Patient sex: M
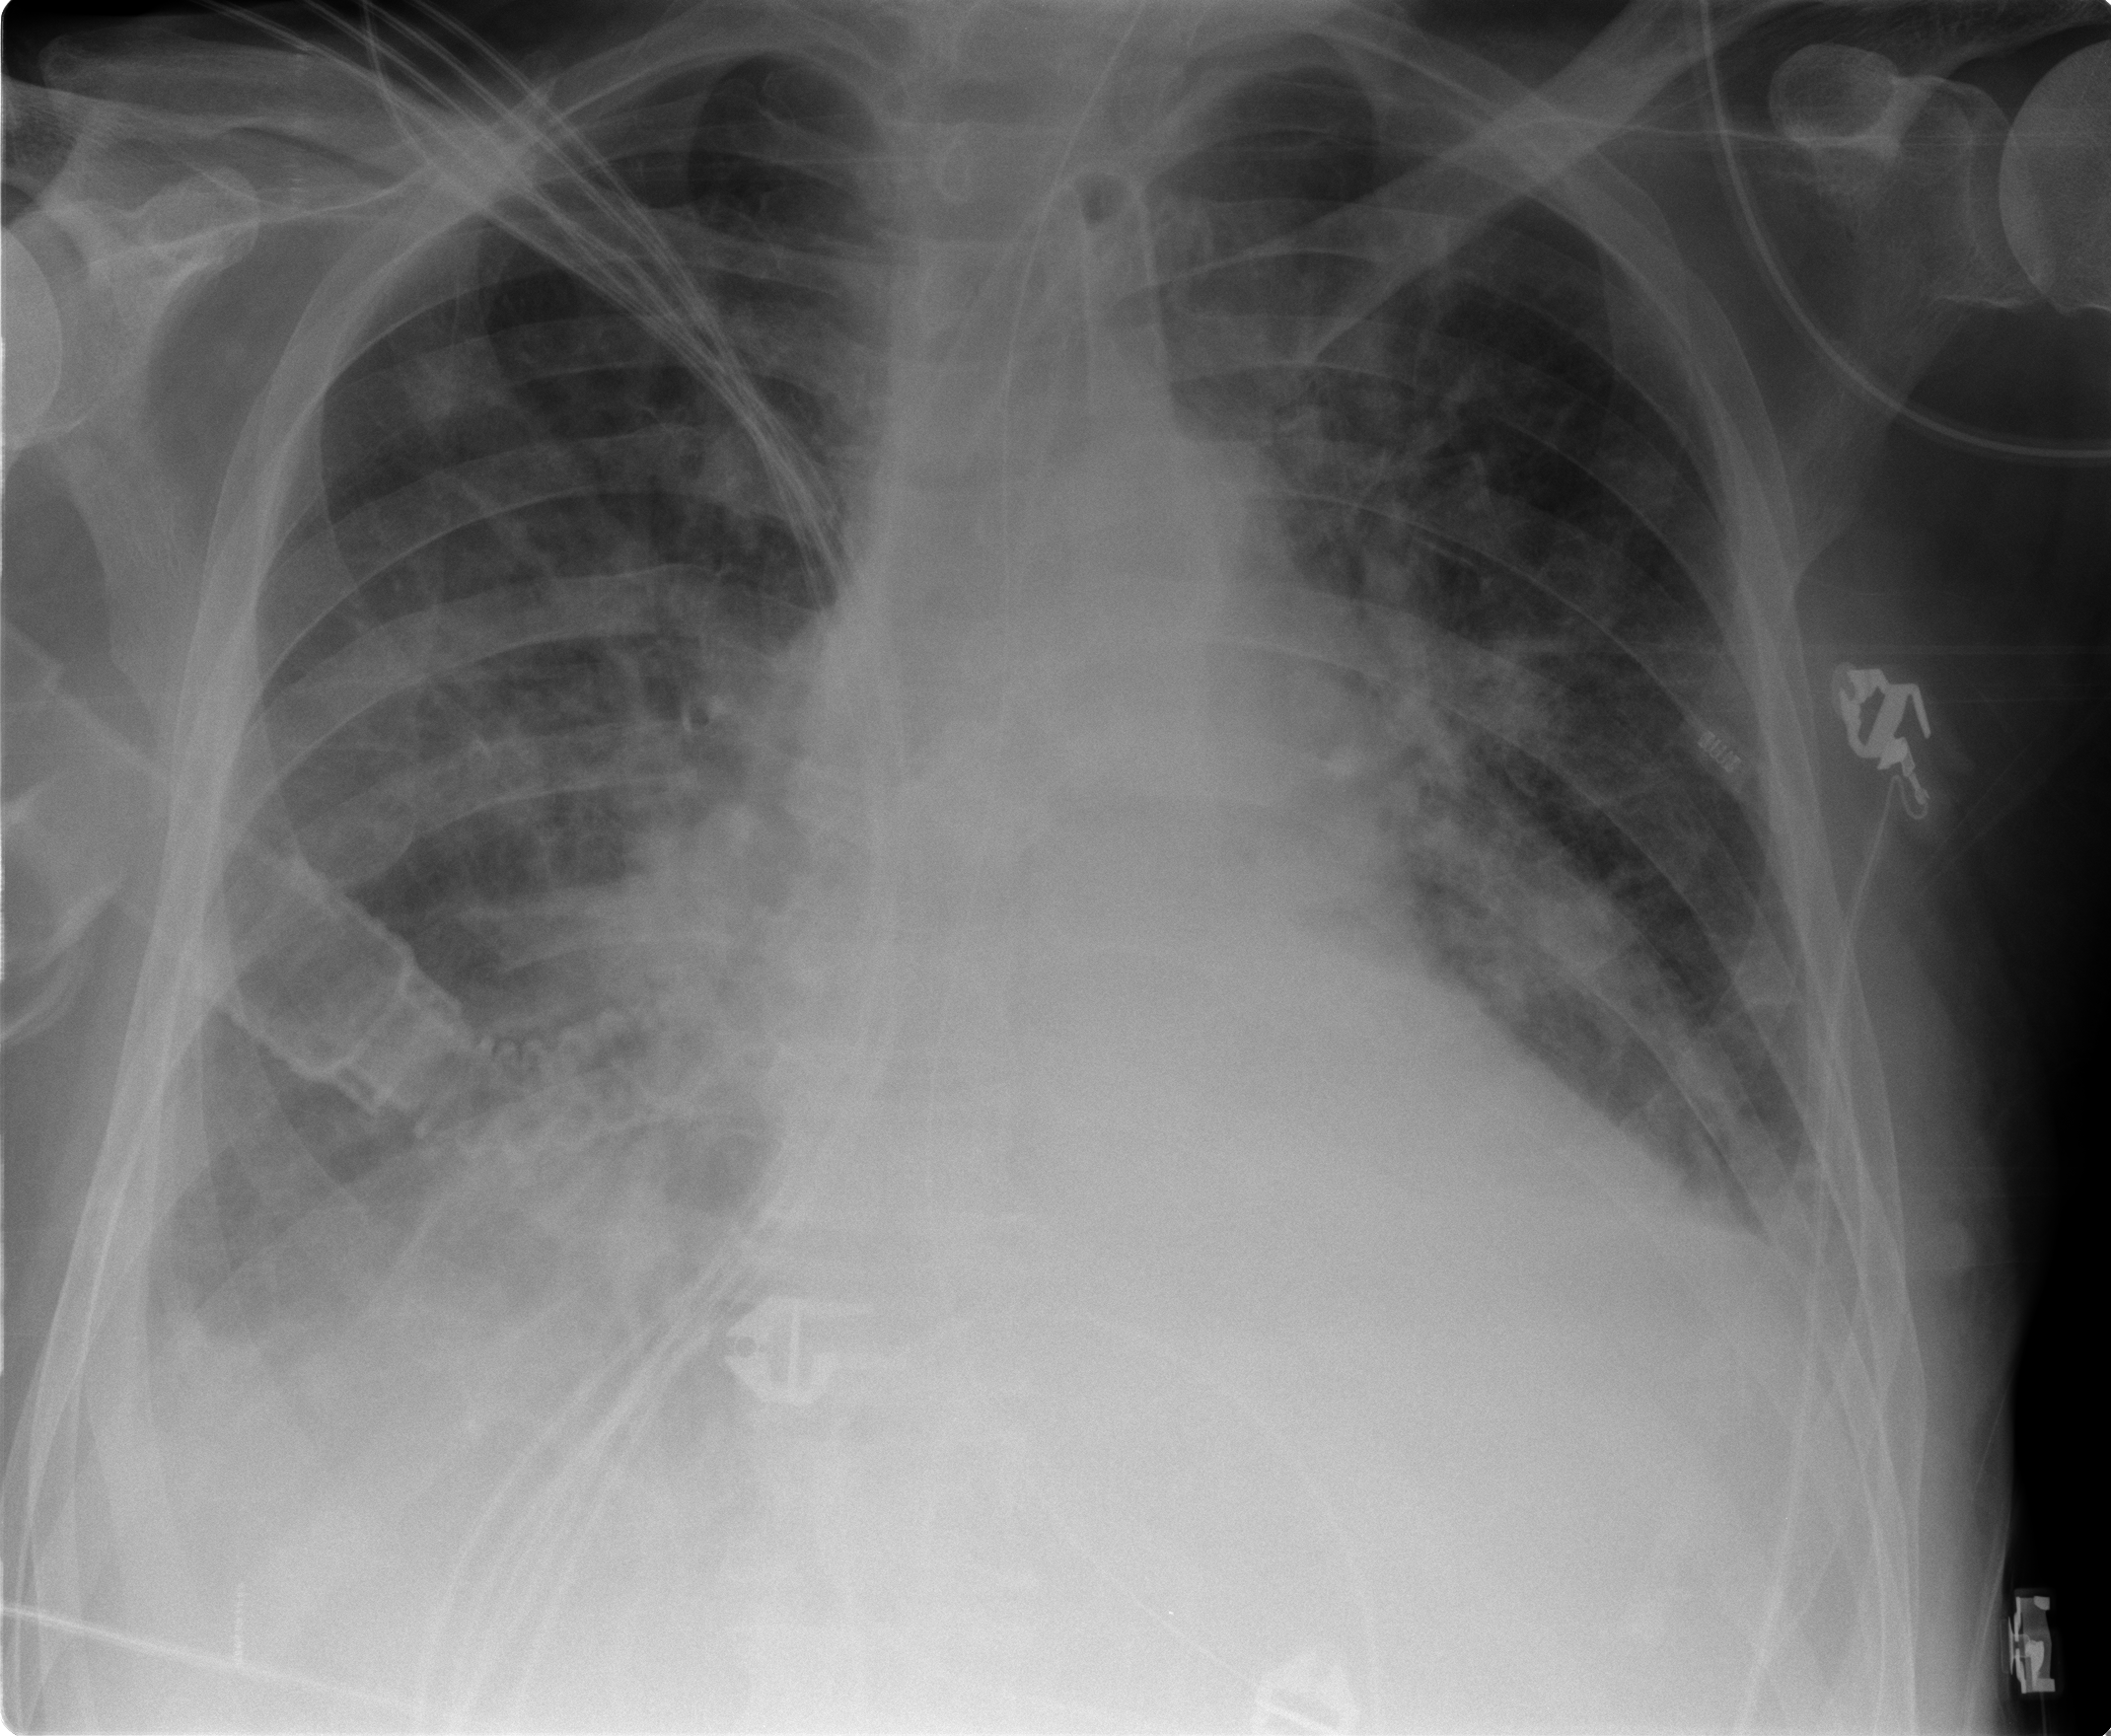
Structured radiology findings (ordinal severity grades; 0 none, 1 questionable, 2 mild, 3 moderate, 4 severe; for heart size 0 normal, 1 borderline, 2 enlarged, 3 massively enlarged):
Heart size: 1
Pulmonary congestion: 2
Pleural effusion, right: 3
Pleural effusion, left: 2
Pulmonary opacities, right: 2
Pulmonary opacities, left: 2
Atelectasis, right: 2
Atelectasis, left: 2